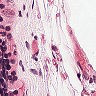
Metastatic tissue present: no